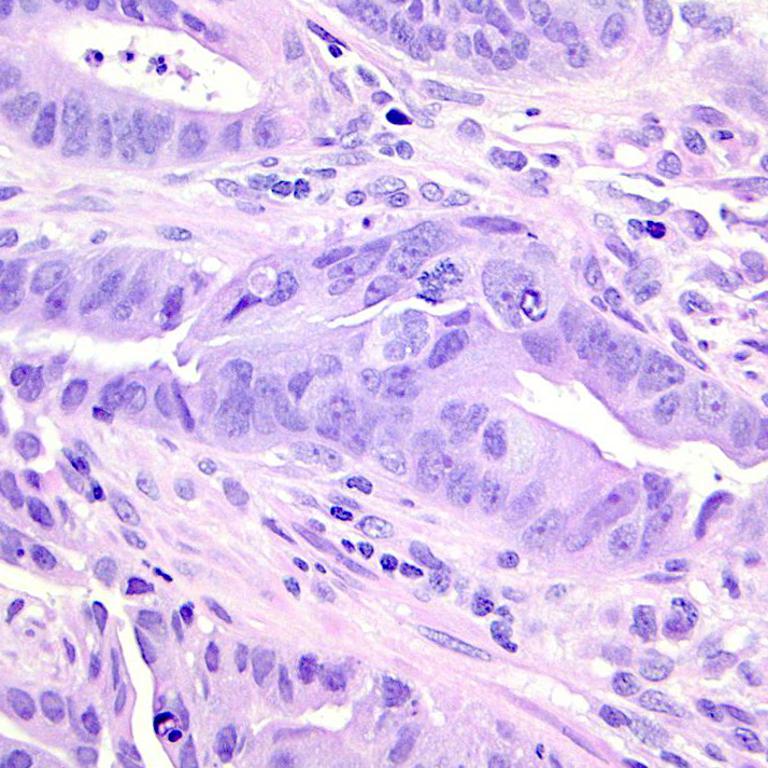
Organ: colon
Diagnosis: adenocarcinomas